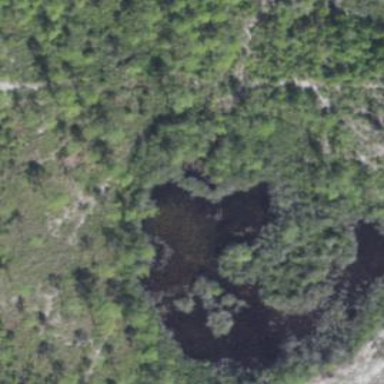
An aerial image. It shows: Marsh wetland.